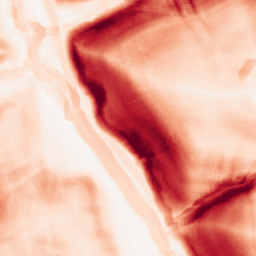
Category: morphological
Decomposition family: morphological_gradient
Decomposition parameters: size: 10
shape: square
Upsampling method: sinc_blackman
Upsampling parameters: scale: 2
kernel_size: 8
Upsampling scale: 2